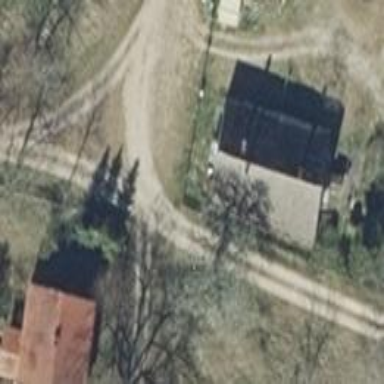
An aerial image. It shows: Smoothly paved residential road.